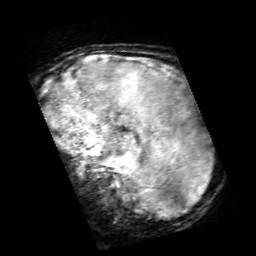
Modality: SWI
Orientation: sagittal
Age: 13
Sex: male
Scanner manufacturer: siemens
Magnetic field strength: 3 T
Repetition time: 0.027 s
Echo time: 0.02 s